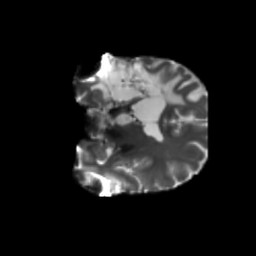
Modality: T2w
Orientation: coronal
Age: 41
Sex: male
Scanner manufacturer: siemens
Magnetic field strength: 3 T
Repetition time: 5.47 s
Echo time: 0.0854 s